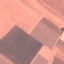
Land use / land cover: AnnualCrop